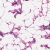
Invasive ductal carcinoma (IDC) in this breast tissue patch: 1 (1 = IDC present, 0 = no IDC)